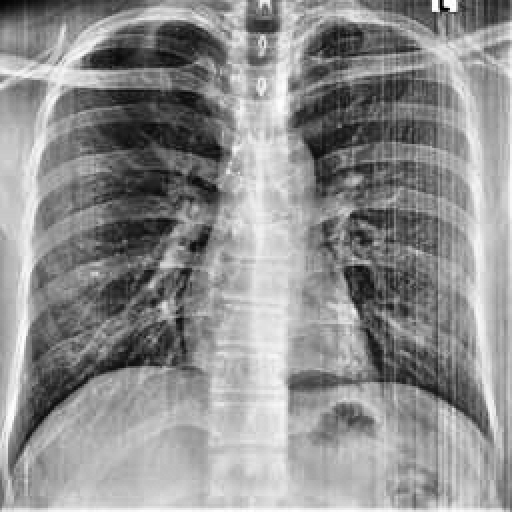
Finding: NORMAL